Question: I have a Java 7 application which is using Java Chromium Embedded Framework to draw html/css into two windows it launches. This works quite well in 4 of 5 PCs that I've run it on. In one case there are alignment issues with the rendered html. Successful runs include Windows 7/8/8.1. Unsuccessful run is 8.1 on an <URL>, straight out of the box. Perhaps the only distinguishable differences are that this PC is new and that it has a touch screen.
As you can see, the content is shifted upward while being additionally clipped at the right and bottom sides. This is true of both windows that the application opens. What's even stranger is that mouse events (such as the :hover effects on the buttons and click events) are received in their correct position -- clicking about two inches below "Start Presentation" fires the button's click event.
Frankly, I have no idea what to try next on this. I've tried installing and uninstalling graphics-related software, adjusting the screen resolution, adding and removing the second screen, restarting the pc, and updating the onboard graphics driver.
As I have no idea what else could be causing this inconsistency, any advice in troubleshooting this issue would be fantastic.

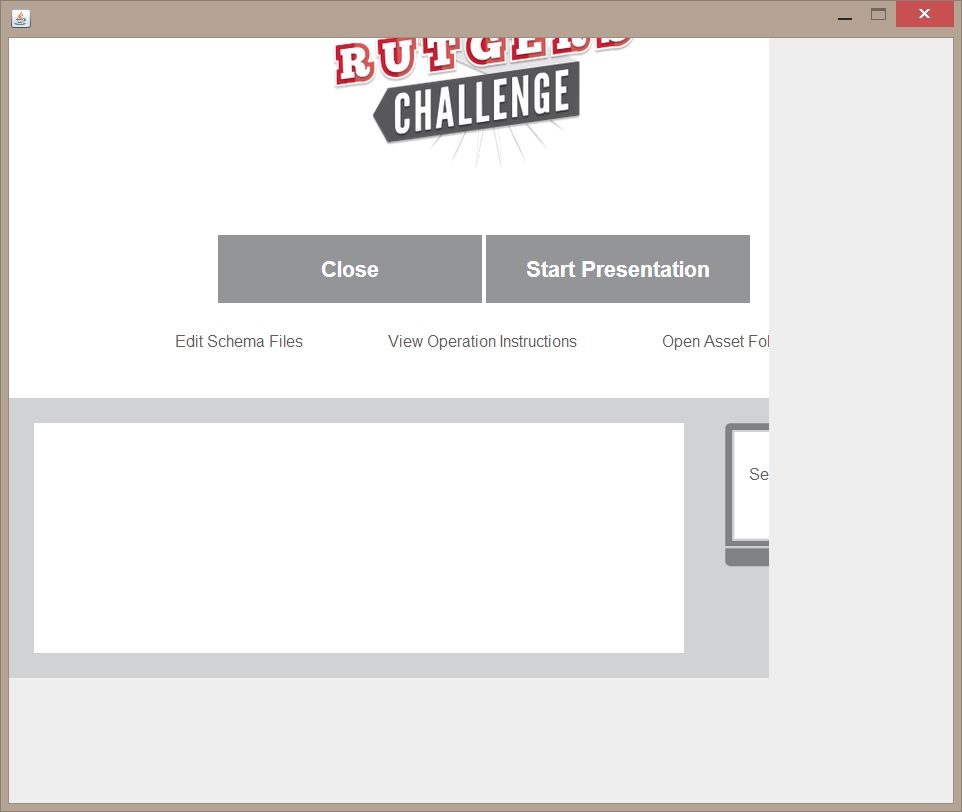
Answer: As it turns out, this appeared to be related to the way JCEF interacts with system drivers. Going through Windows Update for the first time, restarting, and returning to the device's native resolution solved this issue.